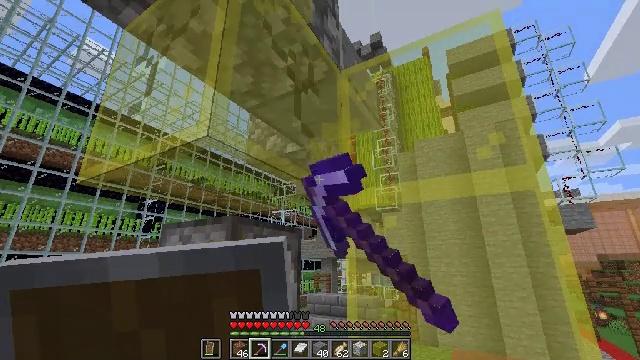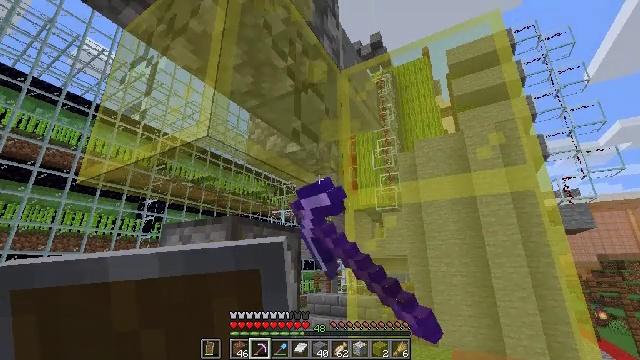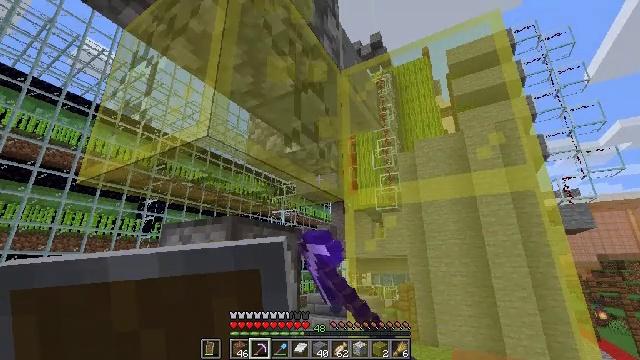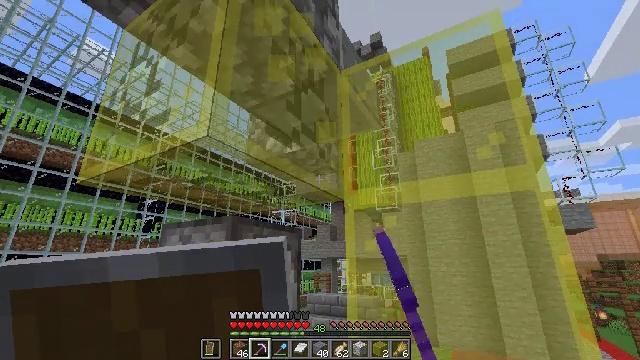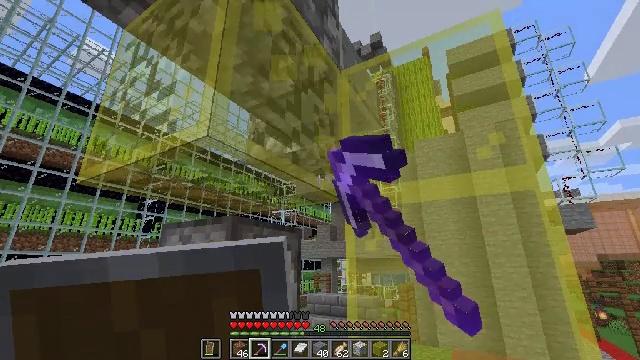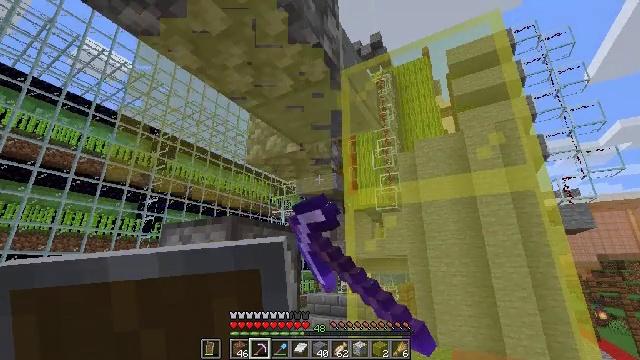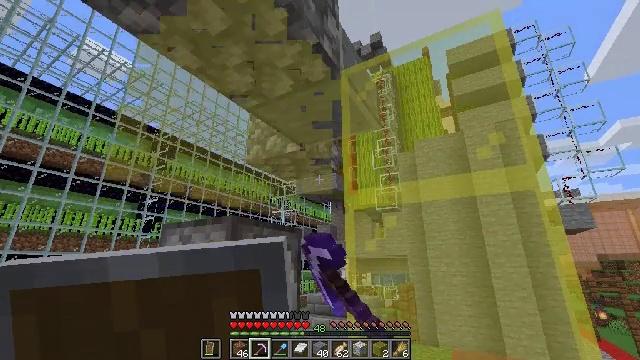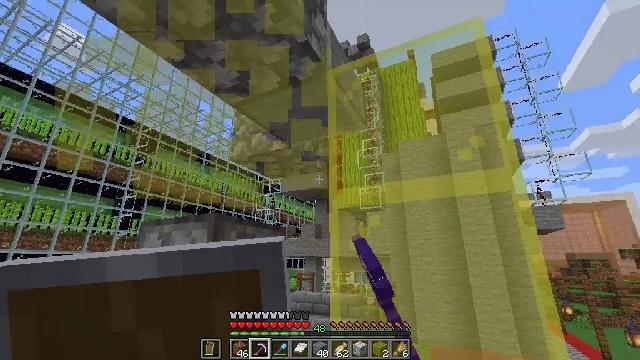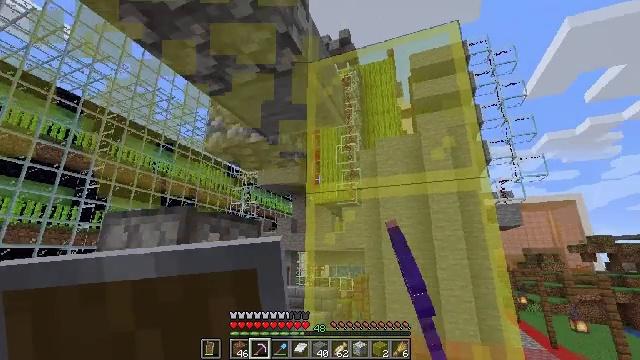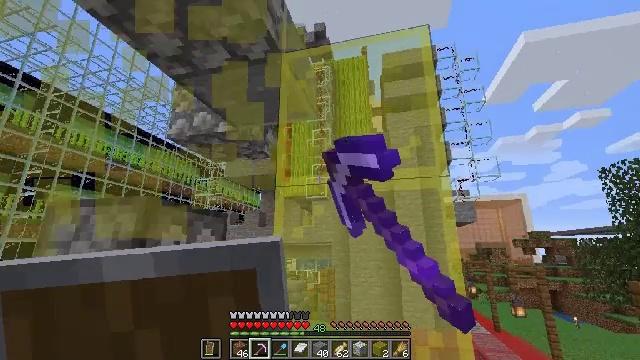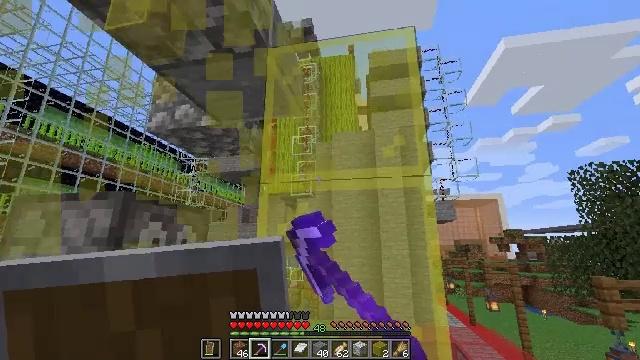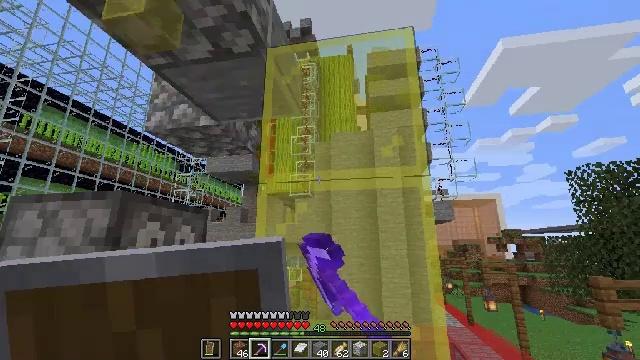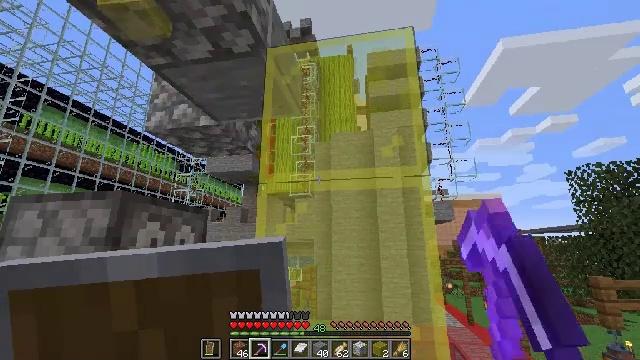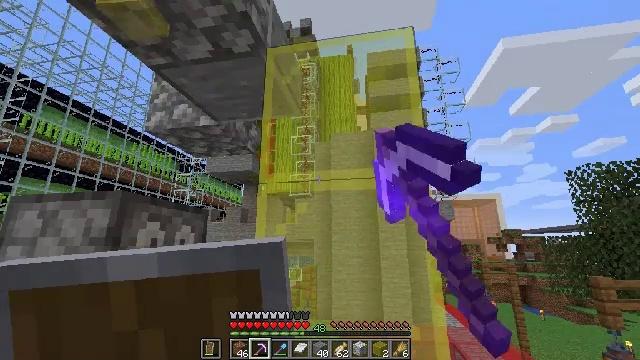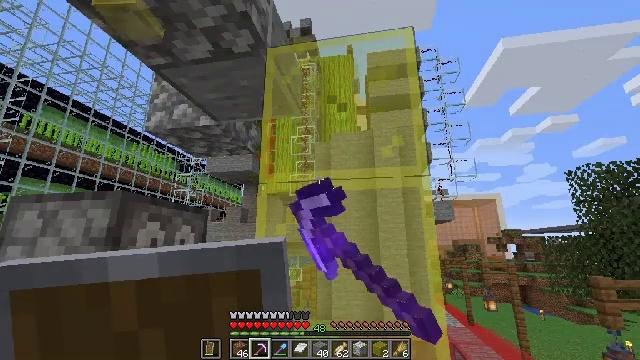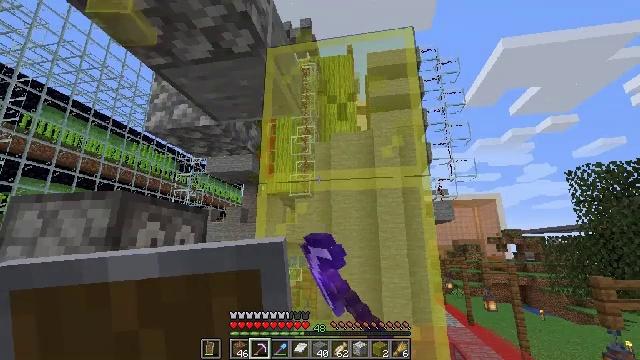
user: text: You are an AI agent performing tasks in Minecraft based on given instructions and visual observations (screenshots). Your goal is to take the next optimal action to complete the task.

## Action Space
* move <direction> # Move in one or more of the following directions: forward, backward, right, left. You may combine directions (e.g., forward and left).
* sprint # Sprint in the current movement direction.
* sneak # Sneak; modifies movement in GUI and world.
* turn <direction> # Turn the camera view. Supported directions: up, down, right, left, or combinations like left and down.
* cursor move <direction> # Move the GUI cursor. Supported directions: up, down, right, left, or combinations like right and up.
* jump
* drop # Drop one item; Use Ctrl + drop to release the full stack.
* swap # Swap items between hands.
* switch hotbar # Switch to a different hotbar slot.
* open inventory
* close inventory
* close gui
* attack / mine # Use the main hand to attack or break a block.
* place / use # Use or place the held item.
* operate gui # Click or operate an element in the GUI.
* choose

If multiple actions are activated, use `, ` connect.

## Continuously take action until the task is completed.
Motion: motion action
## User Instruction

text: Break the yellow stained glass.
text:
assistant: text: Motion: attack / mine
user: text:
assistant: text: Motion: attack / mine
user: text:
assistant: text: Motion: attack / mine
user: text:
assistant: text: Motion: attack / mine
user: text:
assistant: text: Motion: attack / mine
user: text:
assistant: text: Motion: attack / mine
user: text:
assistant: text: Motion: turn right, attack / mine
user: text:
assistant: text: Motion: turn right and down, attack / mine
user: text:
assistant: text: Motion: turn right and down, attack / mine
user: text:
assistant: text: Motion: turn right, attack / mine
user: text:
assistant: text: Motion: attack / mine
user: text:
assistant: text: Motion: attack / mine
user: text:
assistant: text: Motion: attack / mine
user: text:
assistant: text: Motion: attack / mine
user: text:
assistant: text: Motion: attack / mine
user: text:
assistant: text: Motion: attack / mine
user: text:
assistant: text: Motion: attack / mine
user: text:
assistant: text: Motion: attack / mine
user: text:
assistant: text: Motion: attack / mine
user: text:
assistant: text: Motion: attack / mine
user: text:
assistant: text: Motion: attack / mine
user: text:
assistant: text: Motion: turn down, attack / mine
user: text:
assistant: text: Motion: turn down, attack / mine
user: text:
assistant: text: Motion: turn down, attack / mine
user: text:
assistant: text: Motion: turn down, attack / mine
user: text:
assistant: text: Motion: turn down, attack / mine
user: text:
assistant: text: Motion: turn down, attack / mine
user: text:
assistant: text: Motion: attack / mine
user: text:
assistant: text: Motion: attack / mine
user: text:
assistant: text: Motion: attack / mine